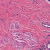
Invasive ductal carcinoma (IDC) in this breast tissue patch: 0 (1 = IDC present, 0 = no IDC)